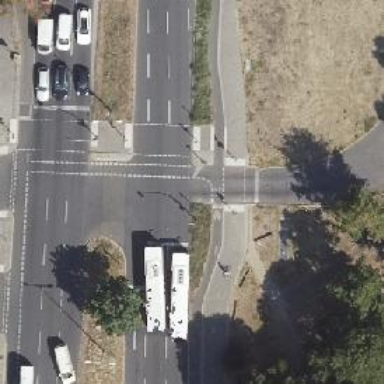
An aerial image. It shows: Footway that serves as traffic island.